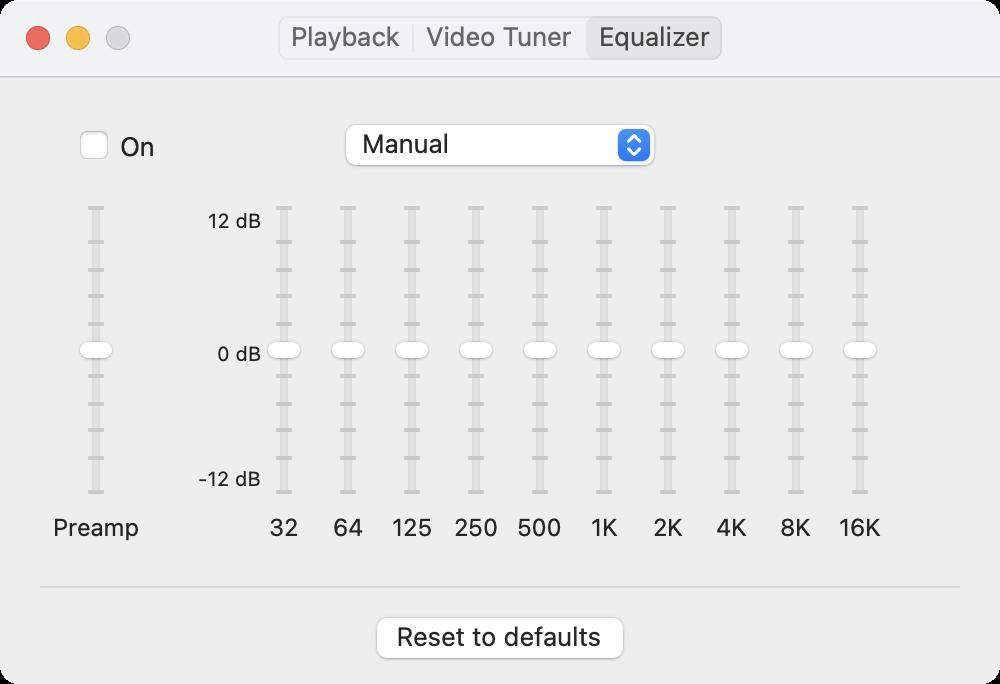
Accessibility tree:
{"name": "", "role": "AXWindow", "description": null, "role_description": "standard window", "value": null, "position": "401.00;268.00", "size": "500;342", "children": [{"name": "On", "role": "AXCheckBox", "description": null, "role_description": "checkbox", "value": 0, "position": "38.00;63.50", "size": "44;18", "children": []}, {"name": null, "role": "AXPopUpButton", "description": "Preset", "role_description": "pop up button", "value": "Manual", "position": "170.00;61.50", "size": "161;25", "children": []}, {"name": null, "role": "AXSlider", "description": "Preamp", "role_description": "slider", "value": 0.0, "position": "38.00;101.00", "size": "20;148", "children": [{"name": null, "role": "AXValueIndicator", "description": null, "role_description": "value indicator", "value": 0.0, "position": "38.00;169.00", "size": "20;12", "children": []}]}, {"name": null, "role": "AXStaticText", "description": null, "role_description": "text", "value": "Preamp", "position": "24.50;255.00", "size": "48;16", "children": []}, {"name": null, "role": "AXSlider", "description": "32 hertz", "role_description": "slider", "value": 0.0, "position": "132.00;101.00", "size": "20;148", "children": [{"name": null, "role": "AXValueIndicator", "description": null, "role_description": "value indicator", "value": 0.0, "position": "132.00;169.00", "size": "20;12", "children": []}]}, {"name": null, "role": "AXSlider", "description": "64 hertz", "role_description": "slider", "value": 0.0, "position": "164.00;101.00", "size": "20;148", "children": [{"name": null, "role": "AXValueIndicator", "description": null, "role_description": "value indicator", "value": 0.0, "position": "164.00;169.00", "size": "20;12", "children": []}]}, {"name": null, "role": "AXSlider", "description": "125 hertz", "role_description": "slider", "value": 0.0, "position": "196.00;101.00", "size": "20;148", "children": [{"name": null, "role": "AXValueIndicator", "description": null, "role_description": "value indicator", "value": 0.0, "position": "196.00;169.00", "size": "20;12", "children": []}]}, {"name": null, "role": "AXSlider", "description": "250 hertz", "role_description": "slider", "value": 0.0, "position": "228.00;101.00", "size": "20;148", "children": [{"name": null, "role": "AXValueIndicator", "description": null, "role_description": "value indicator", "value": 0.0, "position": "228.00;169.00", "size": "20;12", "children": []}]}, {"name": null, "role": "AXSlider", "description": "500 hertz", "role_description": "slider", "value": 0.0, "position": "260.00;101.00", "size": "20;148", "children": [{"name": null, "role": "AXValueIndicator", "description": null, "role_description": "value indicator", "value": 0.0, "position": "260.00;169.00", "size": "20;12", "children": []}]}, {"name": null, "role": "AXSlider", "description": "1 kilohertz", "role_description": "slider", "value": 0.0, "position": "292.00;101.00", "size": "20;148", "children": [{"name": null, "role": "AXValueIndicator", "description": null, "role_description": "value indicator", "value": 0.0, "position": "292.00;169.00", "size": "20;12", "children": []}]}, {"name": null, "role": "AXSlider", "description": "2 kilohertz", "role_description": "slider", "value": 0.0, "position": "324.00;101.00", "size": "20;148", "children": [{"name": null, "role": "AXValueIndicator", "description": null, "role_description": "value indicator", "value": 0.0, "position": "324.00;169.00", "size": "20;12", "children": []}]}, {"name": null, "role": "AXSlider", "description": "4 kilohertz", "role_description": "slider", "value": 0.0, "position": "356.00;101.00", "size": "20;148", "children": [{"name": null, "role": "AXValueIndicator", "description": null, "role_description": "value indicator", "value": 0.0, "position": "356.00;169.00", "size": "20;12", "children": []}]}, {"name": null, "role": "AXSlider", "description": "8 kilohertz", "role_description": "slider", "value": 0.0, "position": "388.00;101.00", "size": "20;148", "children": [{"name": null, "role": "AXValueIndicator", "description": null, "role_description": "value indicator", "value": 0.0, "position": "388.00;169.00", "size": "20;12", "children": []}]}, {"name": null, "role": "AXSlider", "description": "16 kilohertz", "role_description": "slider", "value": 0.0, "position": "420.00;101.00", "size": "20;148", "children": [{"name": null, "role": "AXValueIndicator", "description": null, "role_description": "value indicator", "value": 0.0, "position": "420.00;169.00", "size": "20;12", "children": []}]}, {"name": null, "role": "AXStaticText", "description": null, "role_description": "text", "value": "32", "position": "132.50;255.00", "size": "19;16", "children": []}, {"name": null, "role": "AXStaticText", "description": null, "role_description": "text", "value": "64", "position": "164.50;255.00", "size": "20;16", "children": []}, {"name": null, "role": "AXStaticText", "description": null, "role_description": "text", "value": "125", "position": "194.00;255.00", "size": "24;16", "children": []}, {"name": null, "role": "AXStaticText", "description": null, "role_description": "text", "value": "250", "position": "225.00;255.00", "size": "26;16", "children": []}, {"name": null, "role": "AXStaticText", "description": null, "role_description": "text", "value": "500", "position": "256.50;255.00", "size": "27;16", "children": []}, {"name": null, "role": "AXStaticText", "description": null, "role_description": "text", "value": "1K", "position": "293.50;255.00", "size": "18;16", "children": []}, {"name": null, "role": "AXStaticText", "description": null, "role_description": "text", "value": "2K", "position": "324.50;255.00", "size": "20;16", "children": []}, {"name": null, "role": "AXStaticText", "description": null, "role_description": "text", "value": "4K", "position": "356.00;255.00", "size": "20;16", "children": []}, {"name": null, "role": "AXStaticText", "description": null, "role_description": "text", "value": "8K", "position": "388.00;255.00", "size": "20;16", "children": []}, {"name": null, "role": "AXStaticText", "description": null, "role_description": "text", "value": "16K", "position": "417.50;255.00", "size": "26;16", "children": []}, {"name": "Reset_to_defaults", "role": "AXButton", "description": null, "role_description": "button", "value": null, "position": "181.50;304.00", "size": "137;32", "children": []}, {"name": null, "role": "AXStaticText", "description": null, "role_description": "text", "value": "12 dB", "position": "102.00;104.00", "size": "31;13", "children": []}, {"name": null, "role": "AXStaticText", "description": null, "role_description": "text", "value": "-12 dB", "position": "97.00;233.00", "size": "36;13", "children": []}, {"name": null, "role": "AXStaticText", "description": null, "role_description": "text", "value": "0 dB", "position": "106.50;170.50", "size": "26;13", "children": []}, {"name": null, "role": "AXToolbar", "description": null, "role_description": "toolbar", "value": null, "position": "0.00;0.00", "size": "500;38", "children": [{"name": null, "role": "AXGroup", "description": null, "role_description": "group", "value": null, "position": "134.00;0.00", "size": "232;38", "children": [{"name": null, "role": "AXRadioGroup", "description": null, "role_description": "radio group", "value": "{\n    \"name\": null,\n    \"role\": \"AXRadioButton\",\n    \"description\": \"Equalizer\",\n    \"role_description\": \"radio button\",\n    \"value\": 1,\n    \"position\": \"293.00;7.00\",\n    \"size\": \"69;25\",\n    \"children\": []\n}", "position": "138.00;8.00", "size": "224;23", "children": [{"name": null, "role": "AXRadioButton", "description": "Playback", "role_description": "radio button", "value": 0, "position": "138.00;7.00", "size": "69;25", "children": []}, {"name": null, "role": "AXRadioButton", "description": "Video Tuner", "role_description": "radio button", "value": 0, "position": "207.00;7.00", "size": "86;25", "children": []}, {"name": null, "role": "AXRadioButton", "description": "Equalizer", "role_description": "radio button", "value": 1, "position": "293.00;7.00", "size": "69;25", "children": []}]}]}]}, {"name": null, "role": "AXButton", "description": null, "role_description": "close button", "value": null, "position": "12.00;11.00", "size": "14;16", "children": []}, {"name": null, "role": "AXButton", "description": null, "role_description": "zoom button", "value": null, "position": "52.00;11.00", "size": "14;16", "children": [{"name": null, "role": "AXGroup", "description": null, "role_description": "group", "value": null, "position": "52.00;11.00", "size": "14;16", "children": [{"name": null, "role": "AXGroup", "description": null, "role_description": "group", "value": null, "position": "52.00;11.00", "size": "14;16", "children": []}]}]}, {"name": null, "role": "AXButton", "description": null, "role_description": "minimize button", "value": null, "position": "32.00;11.00", "size": "14;16", "children": []}]}